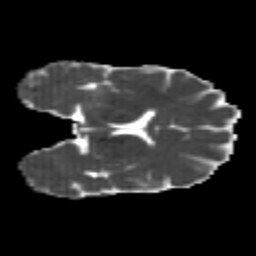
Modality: MD
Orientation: coronal
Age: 26
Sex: female
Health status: healthy
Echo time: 0.074 s